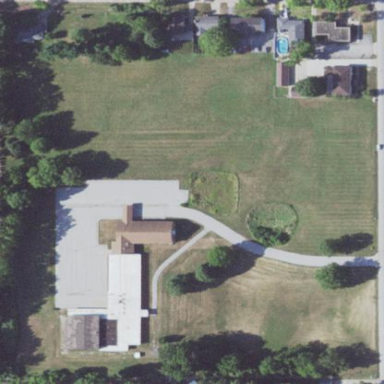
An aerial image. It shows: School.